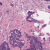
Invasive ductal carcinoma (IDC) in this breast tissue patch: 1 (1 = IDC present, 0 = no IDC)